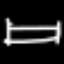
Label: bed